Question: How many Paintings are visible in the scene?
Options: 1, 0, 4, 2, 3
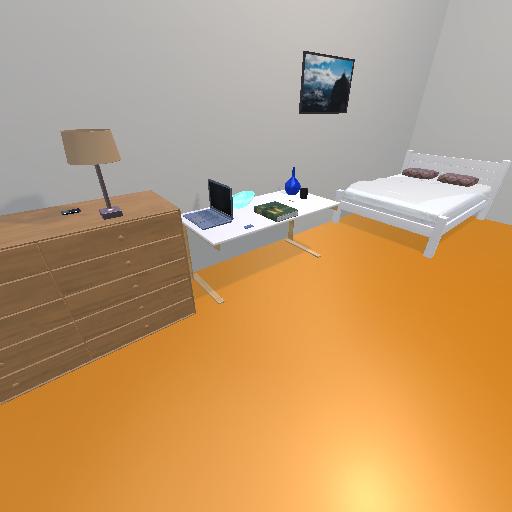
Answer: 1